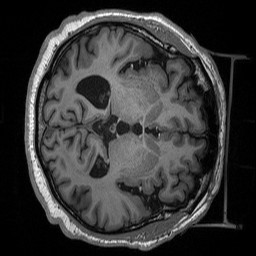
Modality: T1w
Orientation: axial
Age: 66
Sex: female
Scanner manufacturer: siemens
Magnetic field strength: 3 T
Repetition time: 2.53 s
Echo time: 0.00219 s